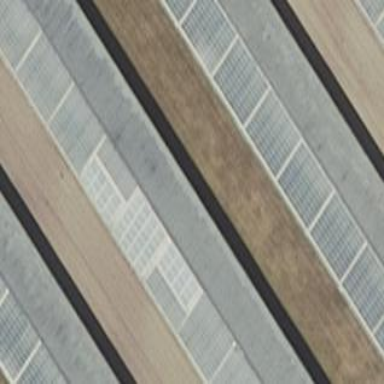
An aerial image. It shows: Gabled-roof farm auxiliary building with light gray roof. The building has small solar photovoltaic panel generator installed along its roof.